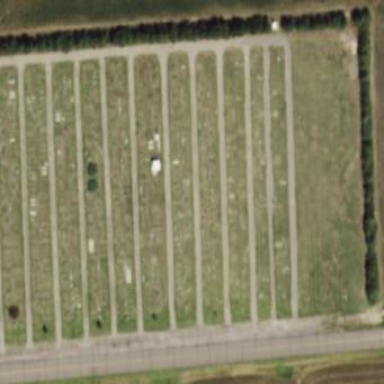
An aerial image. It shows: Cemetery.